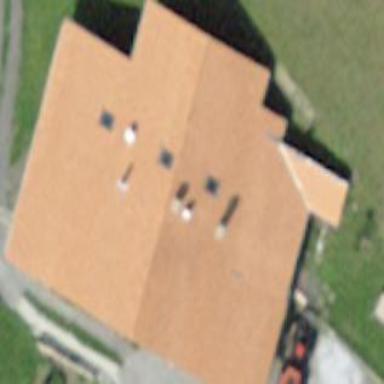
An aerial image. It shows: Residential building.